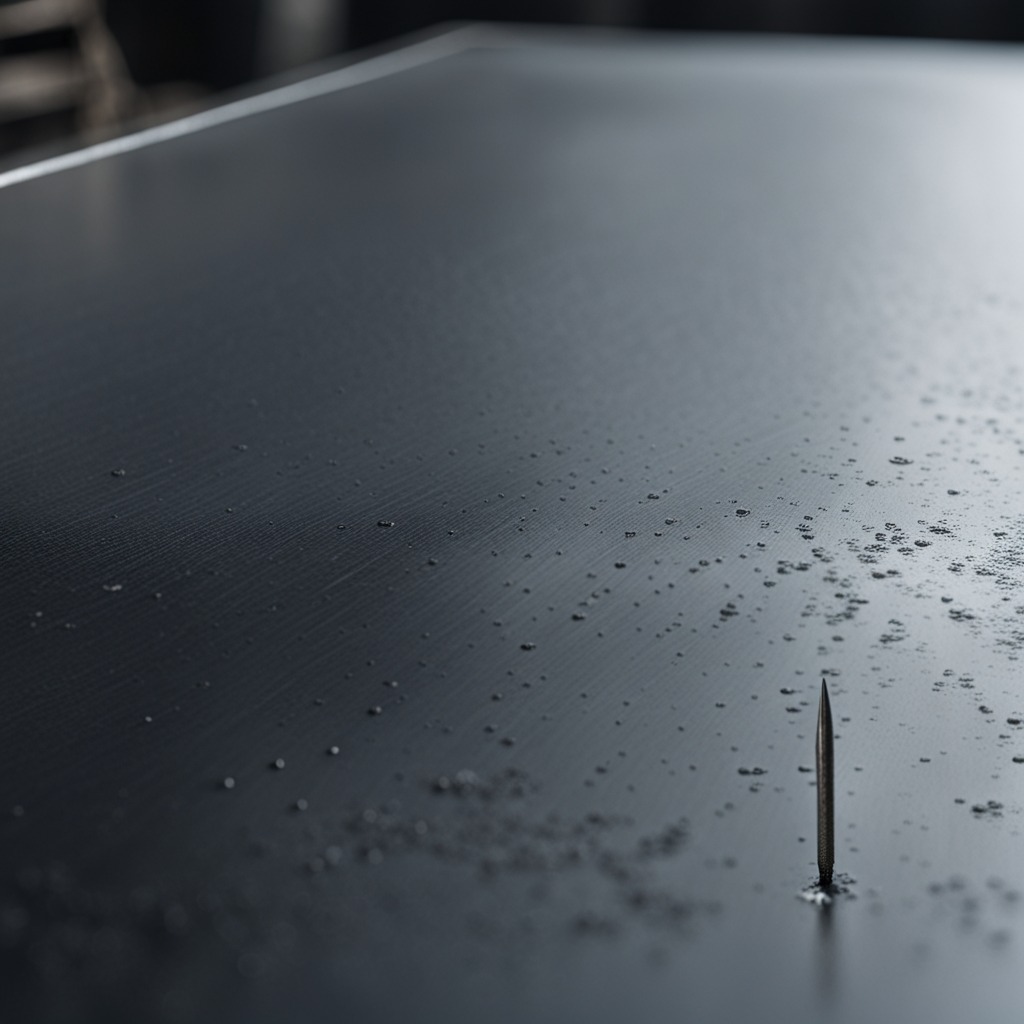
An iron nail is lying on a cold steel table in a mining workshop.